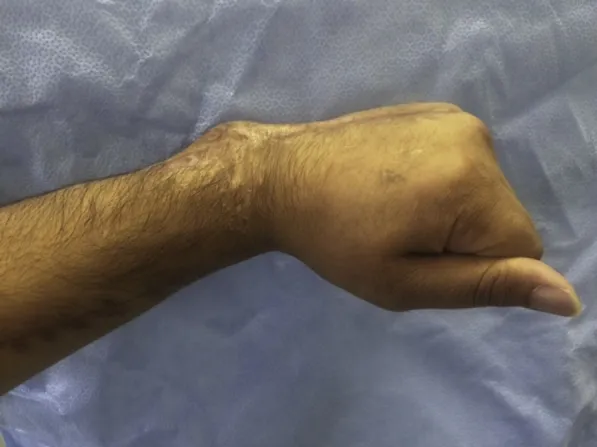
the only deficit noted at 1 year: Limitation of active wrist flexion attributed to harvesting of both wrist flexors.
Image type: medical_photograph (skin_photograph)